Field crop: maize
Growth stage: 2
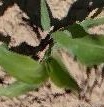
Species: maize